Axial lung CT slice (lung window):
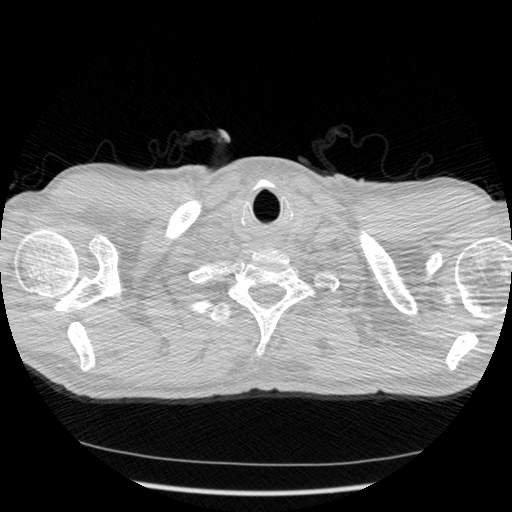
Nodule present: no